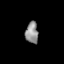
Tissue: prostate
Cell type: Epithelial cells
Senescence score: 0.2763
Nuclear area (px): 263
Mean DAPI intensity: 145.76